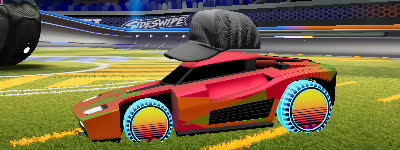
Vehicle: breakout